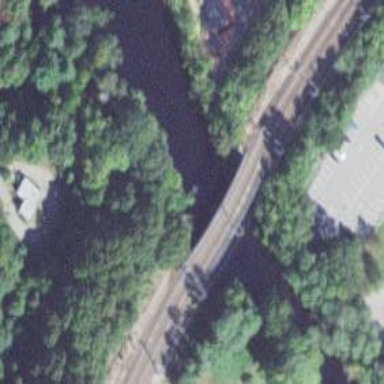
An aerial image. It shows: Bridge over railway with electrified contact lines.